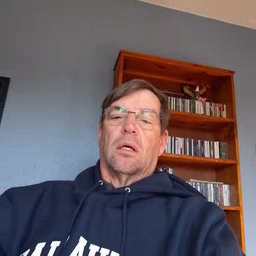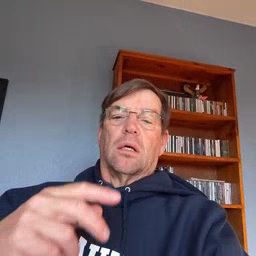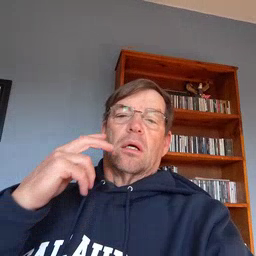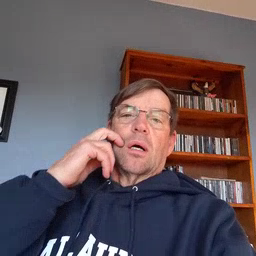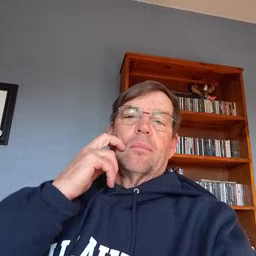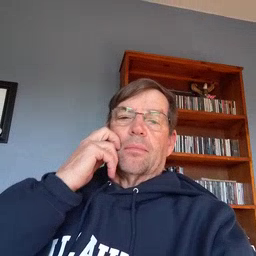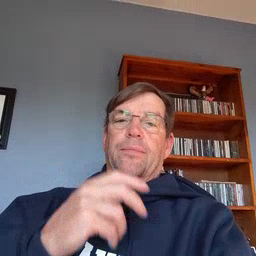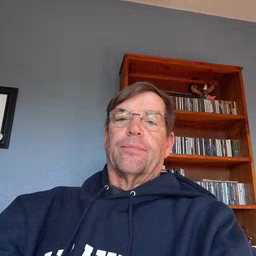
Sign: gum